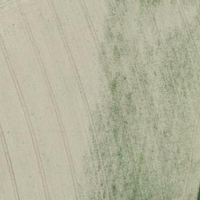
EUNIS habitat code: 52
Species observed at this site:
Lepidium draba